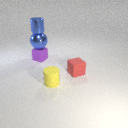
small purple rubber cube below small blue metal cylinder